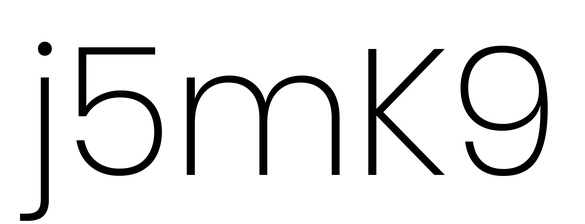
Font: Poppins-ExtraLight